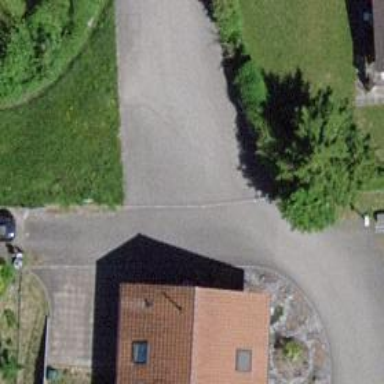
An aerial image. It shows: Smooth asphalt road in residential area.